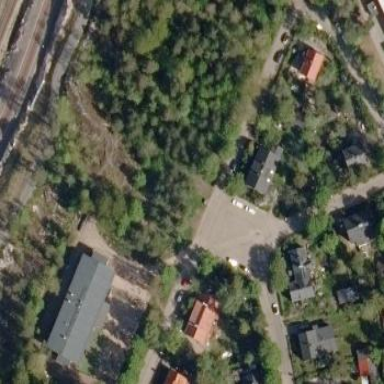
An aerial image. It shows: Kindergarten.